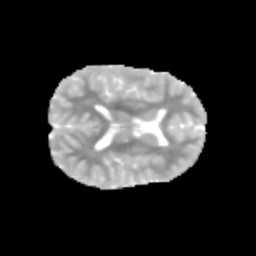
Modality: MD
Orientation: axial
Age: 10
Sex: female
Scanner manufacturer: siemens
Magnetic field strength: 3 T
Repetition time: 3.8 s
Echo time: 0.07 s